Interaction volume radius: 5 \u00c5
Interaction volume height: 20 \u00c5
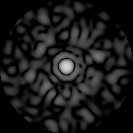
Disorder parameter: 0.8072